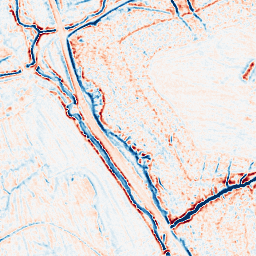
Category: edge_preserving
Decomposition family: bilateral
Decomposition parameters: d: 9
sigma_color: 50
sigma_space: 50
Upsampling method: cubic_mitchell
Upsampling parameters: scale: 4
Upsampling scale: 4